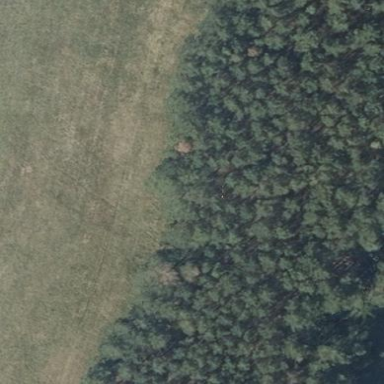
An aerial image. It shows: Forest area.